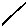
Label: line